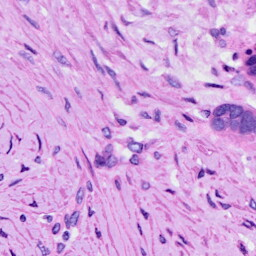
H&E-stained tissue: Ovarian